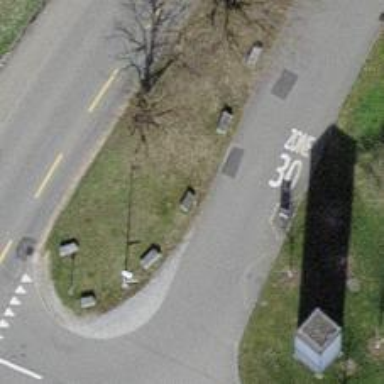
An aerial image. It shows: Block barrier.